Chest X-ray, PA view. Patient: 43 years old, sex F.
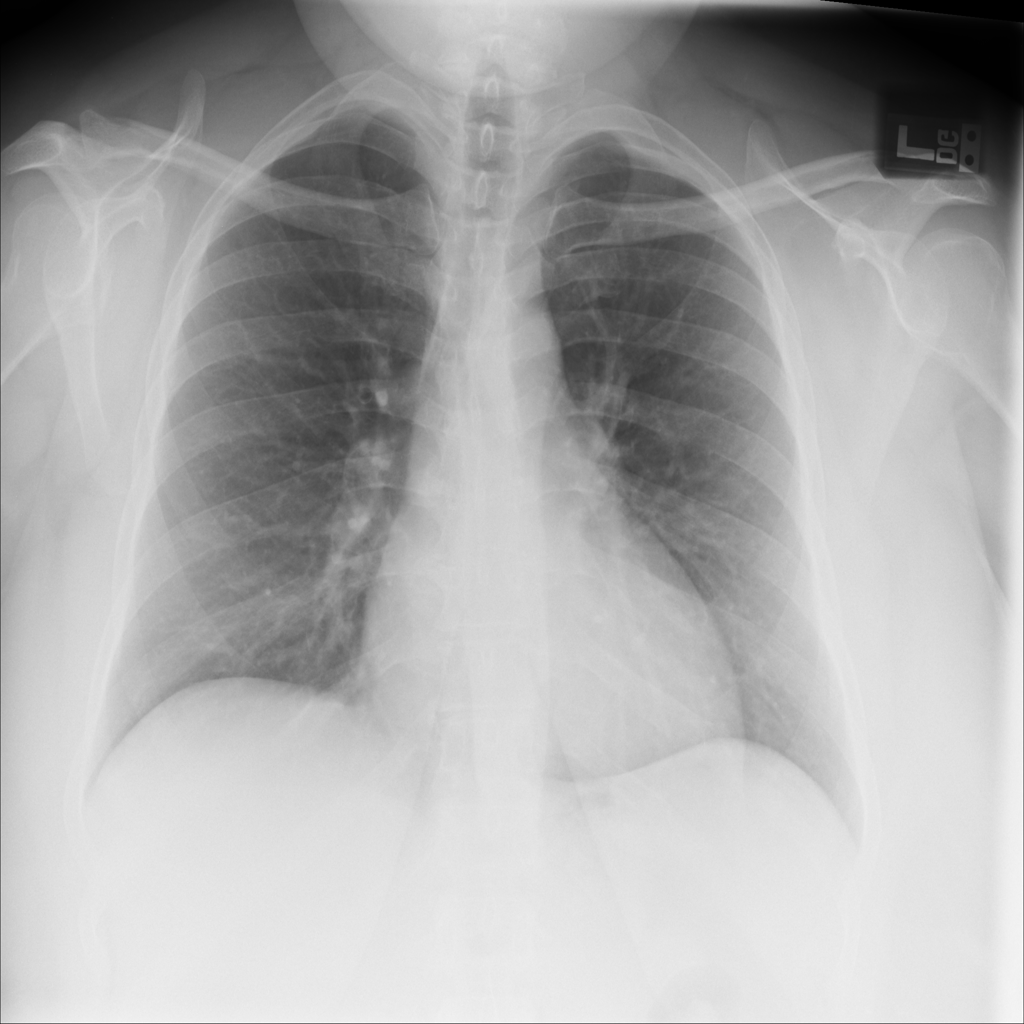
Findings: No Finding